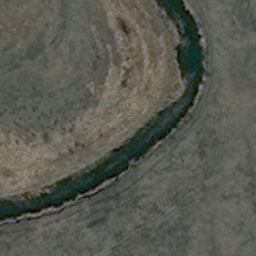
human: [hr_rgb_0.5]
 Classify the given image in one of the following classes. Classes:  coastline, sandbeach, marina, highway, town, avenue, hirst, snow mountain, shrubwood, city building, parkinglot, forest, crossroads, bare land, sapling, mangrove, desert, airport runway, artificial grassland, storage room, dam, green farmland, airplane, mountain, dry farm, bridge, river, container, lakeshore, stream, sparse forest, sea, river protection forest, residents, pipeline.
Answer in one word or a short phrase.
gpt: river